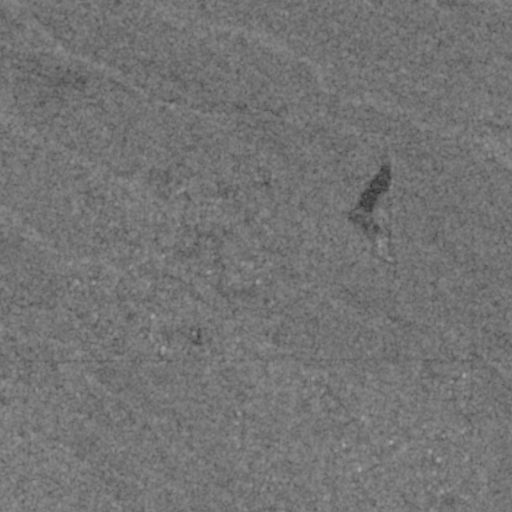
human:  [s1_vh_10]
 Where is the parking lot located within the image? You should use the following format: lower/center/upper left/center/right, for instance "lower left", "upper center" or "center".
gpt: The parking lot is located in the lower left of the image.
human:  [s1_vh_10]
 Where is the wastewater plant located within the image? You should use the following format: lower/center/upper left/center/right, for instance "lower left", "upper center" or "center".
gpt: The wastewater plant is located in the upper right of the image.
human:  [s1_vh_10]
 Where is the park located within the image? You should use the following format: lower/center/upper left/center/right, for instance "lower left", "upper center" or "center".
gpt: There is no park in the image.

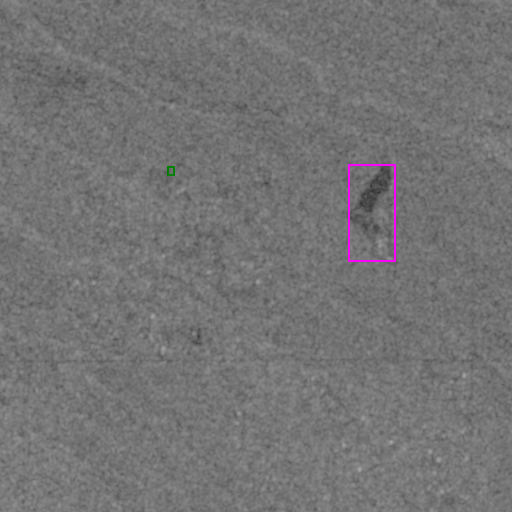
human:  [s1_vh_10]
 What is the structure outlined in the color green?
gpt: The structure outlined in green is a park.
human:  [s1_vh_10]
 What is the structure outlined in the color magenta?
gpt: The structure outlined in magenta is a wastewater plant.
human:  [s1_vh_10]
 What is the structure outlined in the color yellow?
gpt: There is no yellow outline.